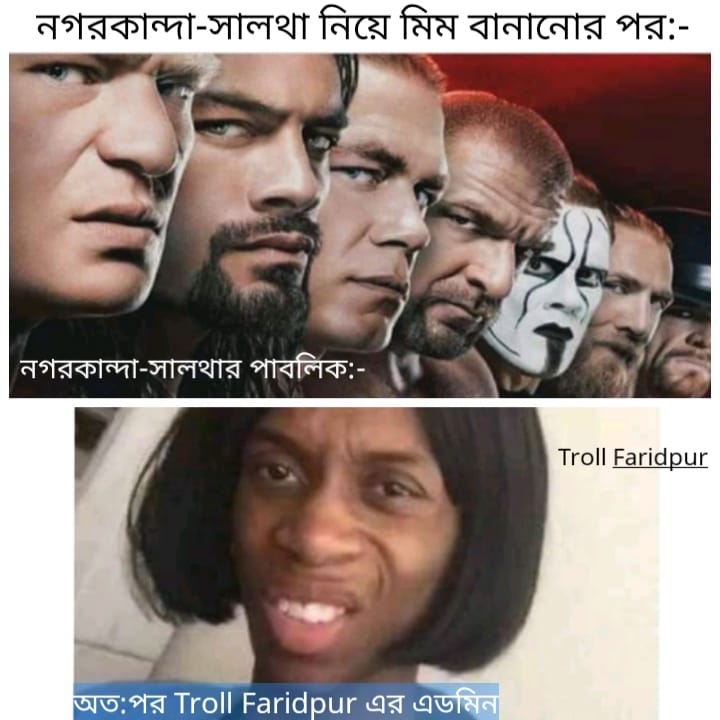
Caption:  নগরকান্দা - সালথা নিয়ে মিম বানানোর পর -    নগরকান্দা - সালথার পাবলিক -    অতঃপর  Troll Faridpur এর এডমিন
Label: non-hate